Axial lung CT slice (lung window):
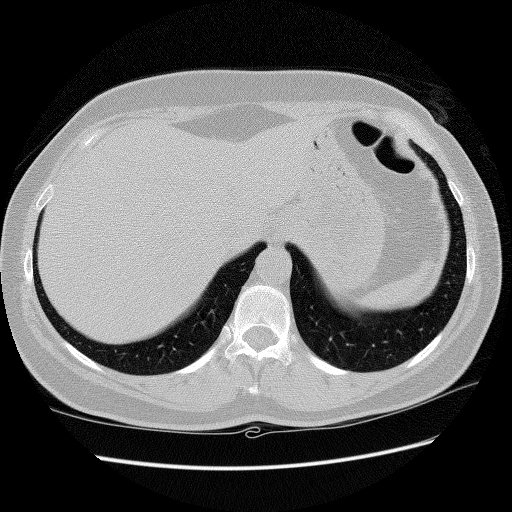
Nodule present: no